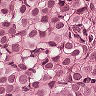
Metastatic tissue present: yes